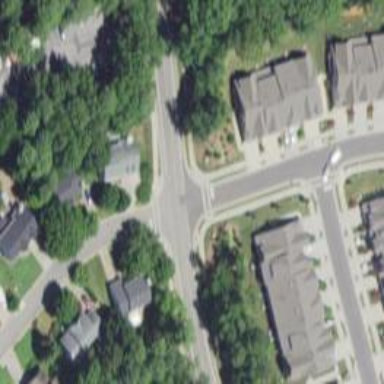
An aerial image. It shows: Marked crossing on footway.